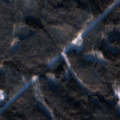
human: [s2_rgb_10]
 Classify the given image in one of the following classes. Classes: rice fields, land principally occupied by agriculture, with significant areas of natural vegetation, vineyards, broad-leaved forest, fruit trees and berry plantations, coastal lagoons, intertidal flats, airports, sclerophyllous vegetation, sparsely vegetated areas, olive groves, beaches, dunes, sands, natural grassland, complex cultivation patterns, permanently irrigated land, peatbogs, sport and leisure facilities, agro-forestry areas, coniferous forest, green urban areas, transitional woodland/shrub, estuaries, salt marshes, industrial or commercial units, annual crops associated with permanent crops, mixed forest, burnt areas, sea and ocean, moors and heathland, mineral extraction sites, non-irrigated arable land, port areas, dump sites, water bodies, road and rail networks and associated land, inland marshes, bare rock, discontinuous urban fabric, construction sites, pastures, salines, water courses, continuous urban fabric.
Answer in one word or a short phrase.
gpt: coniferous forest, mixed forest